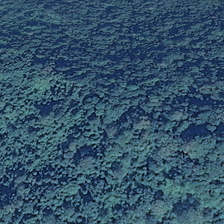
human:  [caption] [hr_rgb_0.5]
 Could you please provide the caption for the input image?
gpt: many green trees are in a piece of forest .

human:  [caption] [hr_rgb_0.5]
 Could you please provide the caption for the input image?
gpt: many green trees are in a piece of forest .

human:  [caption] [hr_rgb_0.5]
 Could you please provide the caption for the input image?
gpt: many green trees are in a piece of forest .

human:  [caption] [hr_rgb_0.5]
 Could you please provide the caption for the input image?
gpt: many green trees are in a piece of forest .

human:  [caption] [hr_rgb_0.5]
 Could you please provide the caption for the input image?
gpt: many green trees are in a piece of forest .